Field crop: tomato
Growth stage: 1
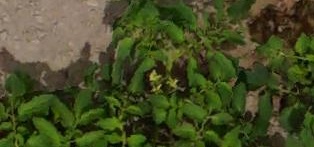
Species: tomato